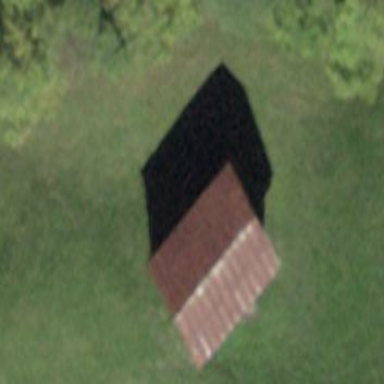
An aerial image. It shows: Rural barn.